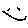
Label: smiley face